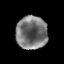
Tissue: prostate
Cell type: T cells
Senescence score: 0.3366
Nuclear area (px): 1012
Mean DAPI intensity: 118.612